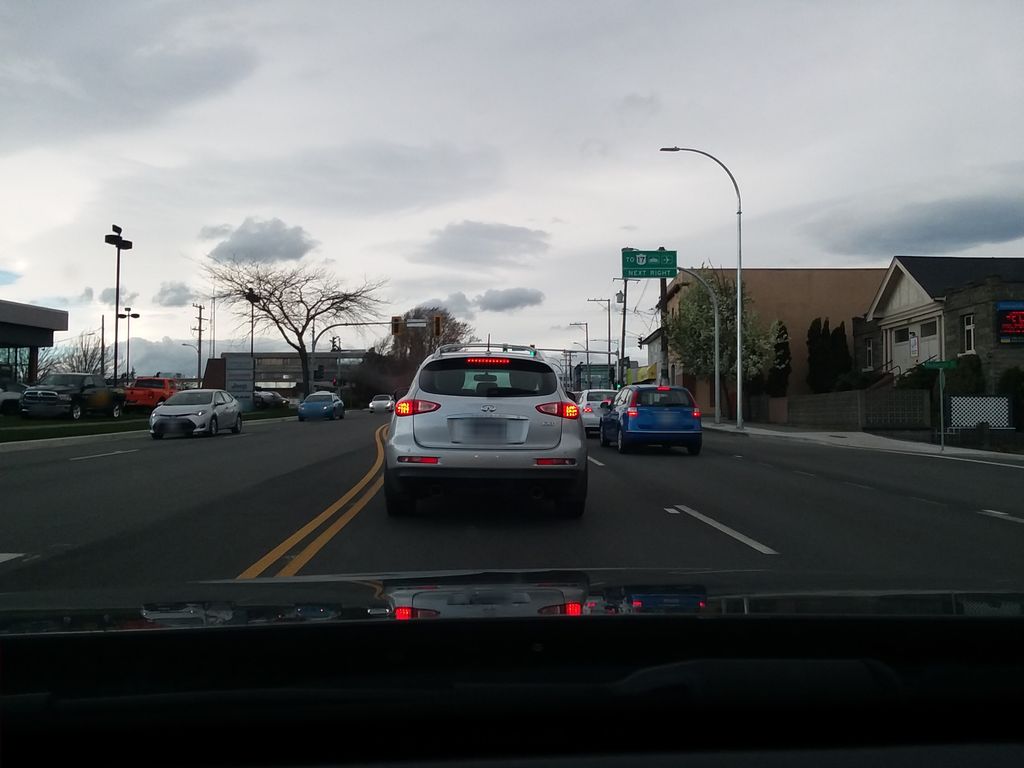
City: victoria